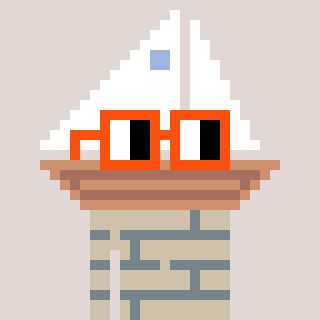
a pixel art character with square orange glasses, a sailboat-shaped head and a bege-colored body on a warm background